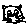
Label: cat